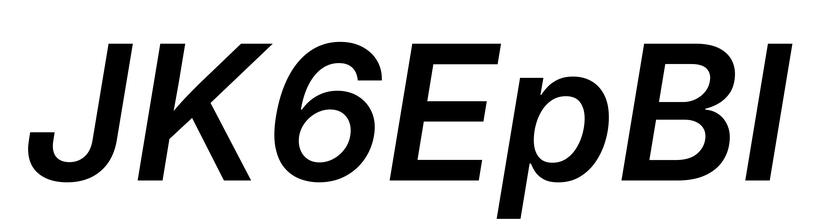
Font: Inter-Italic_SemiBold_Italic